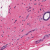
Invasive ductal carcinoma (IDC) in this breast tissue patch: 0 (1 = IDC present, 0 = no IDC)